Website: bh-photo
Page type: customer-info-address
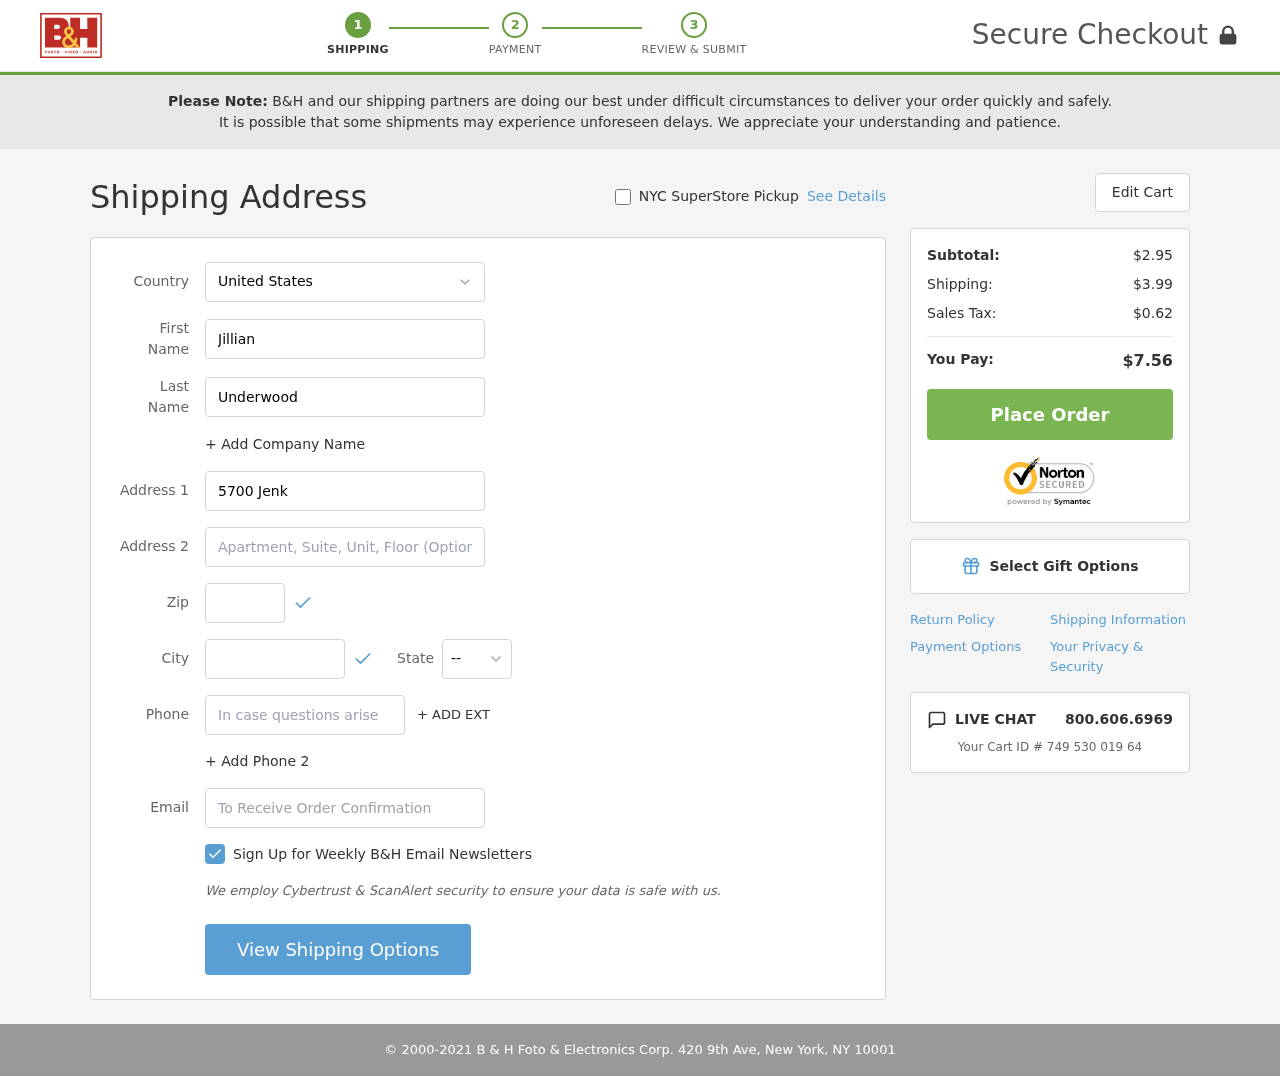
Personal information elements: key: PII_CITY
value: Justinborough
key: PII_COUNTRY
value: United States
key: PII_EMAIL
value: jillian.underwood@yahoo.com
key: PII_FIRSTNAME
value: Jillian
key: PII_LASTNAME
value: Underwood
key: PII_PHONE
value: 6228339364
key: PII_POSTCODE
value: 19640
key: PII_STATE_ABBR
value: FM
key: PII_STREET
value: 5700 Jenkins Pine
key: PII_STREET2
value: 80086 Jenkins Path Apt. 539
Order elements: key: ORDER_SUBTOTAL
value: $2.95
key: ORDER_SHIPPING_COST
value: $3.99
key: ORDER_TAX
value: $0.62
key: ORDER_TOTAL
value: $7.56
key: ORDER_ID
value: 749 530 019 64